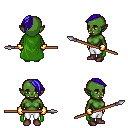
a pixel art fantasy rpg character, female body template, orc, green skin, green cape, white pants, blue long mohawk hairstyle, gold gloves, maroon shoes, spear, four views (front, back, left, right), 2x2 character sprite sheet, small pixel art, hard edges, no anti-aliasing